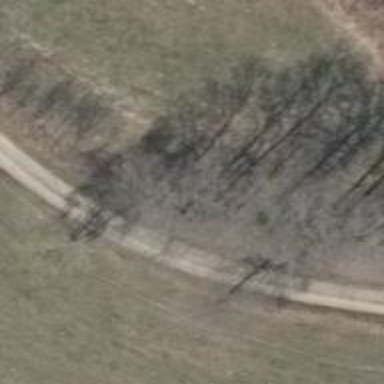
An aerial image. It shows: Row of trees in natural setting.